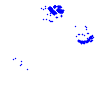
Particle: pion